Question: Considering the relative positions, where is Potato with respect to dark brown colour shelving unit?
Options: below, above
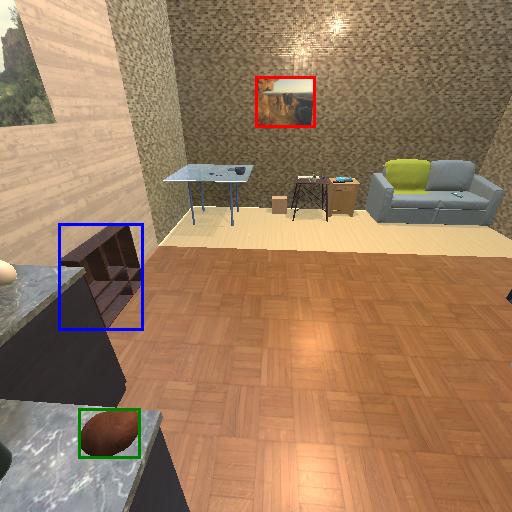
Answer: below